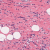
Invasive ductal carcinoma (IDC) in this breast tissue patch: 1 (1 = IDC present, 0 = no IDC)